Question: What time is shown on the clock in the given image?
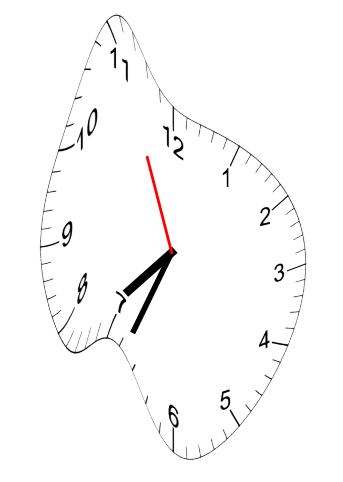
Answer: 07:33:56